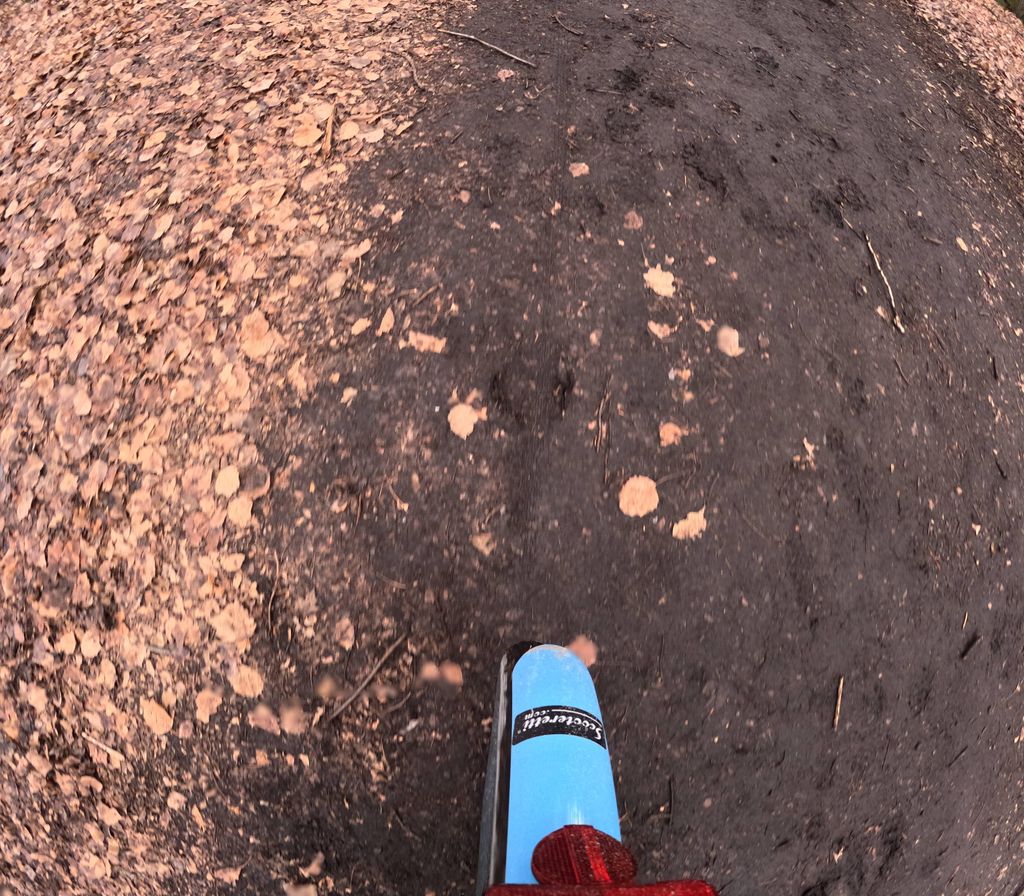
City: ottawa-gatineau